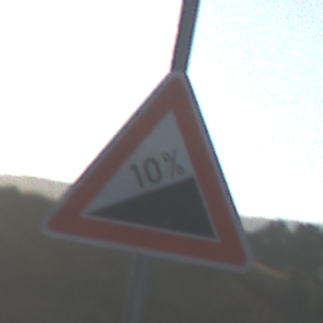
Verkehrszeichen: Steigung10
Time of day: SunriseSunset
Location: Outdoor (Nature)
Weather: Clear
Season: NotSpecified
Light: Natural